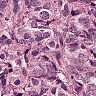
Metastatic tissue present: yes